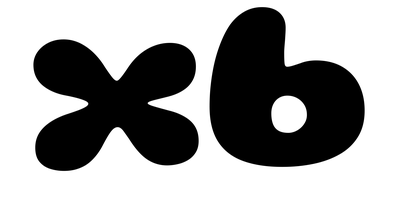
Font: Gluten_ExtraBold